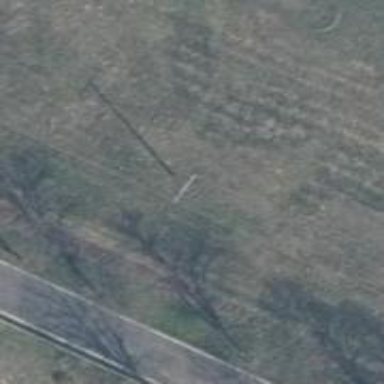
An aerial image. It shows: Power pole.